Interaction volume radius: 10 \u00c5
Interaction volume height: 10 \u00c5
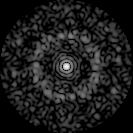
Disorder parameter: 0.8232